Question: I am new to and . I created two separate projects. One ASP.NET MVC 5 (MyUI) and other ASP.NET Web API 2 (MyApi). I would like to keep my API project separate from my UI layer.
The AccountController class in MVC project (MyUI) is essentially doing the same that the AccountController in the API project does (MyApi). I first thought about making the MyUI.AccountController a sub class of MyApi.AccountController but then I quickly realize that first inherits from Controller and second from ApiController type.
So my questions are:
1. In order to remove data access logic from MVC 5 project, should I just convert the AccountController to a wrapper class which will essentially call the corresponding methods from the MyApi.AccountController?
2. Is there a better approach?

While trying to articulate the problem I realized that I was going about it incorrectly. My confusion came from the ASP.NET Identity implementations which were embedded within the API project. That needs to be moved to the Data Access layer and both controllers need to access them the same way which is a whole different can of worms :)
Thanks!!
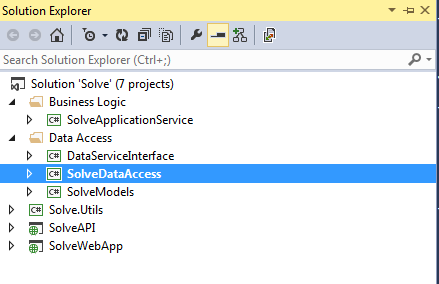
Answer: Method 1 seems a plausible solution but what I would suggest is to create a new class library and there put your data logic. In that way, the MVC project and the Web Api project could connect to that class library.
The reason is that you never know if you write another UI layer, Service layer or other connectivity layer. All those layers could then connect to the same data logic layer.